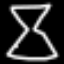
Label: hourglass